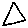
Label: triangle